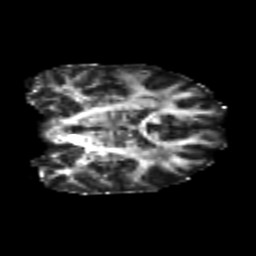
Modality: FA
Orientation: coronal
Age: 21
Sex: female
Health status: healthy
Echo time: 0.074 s